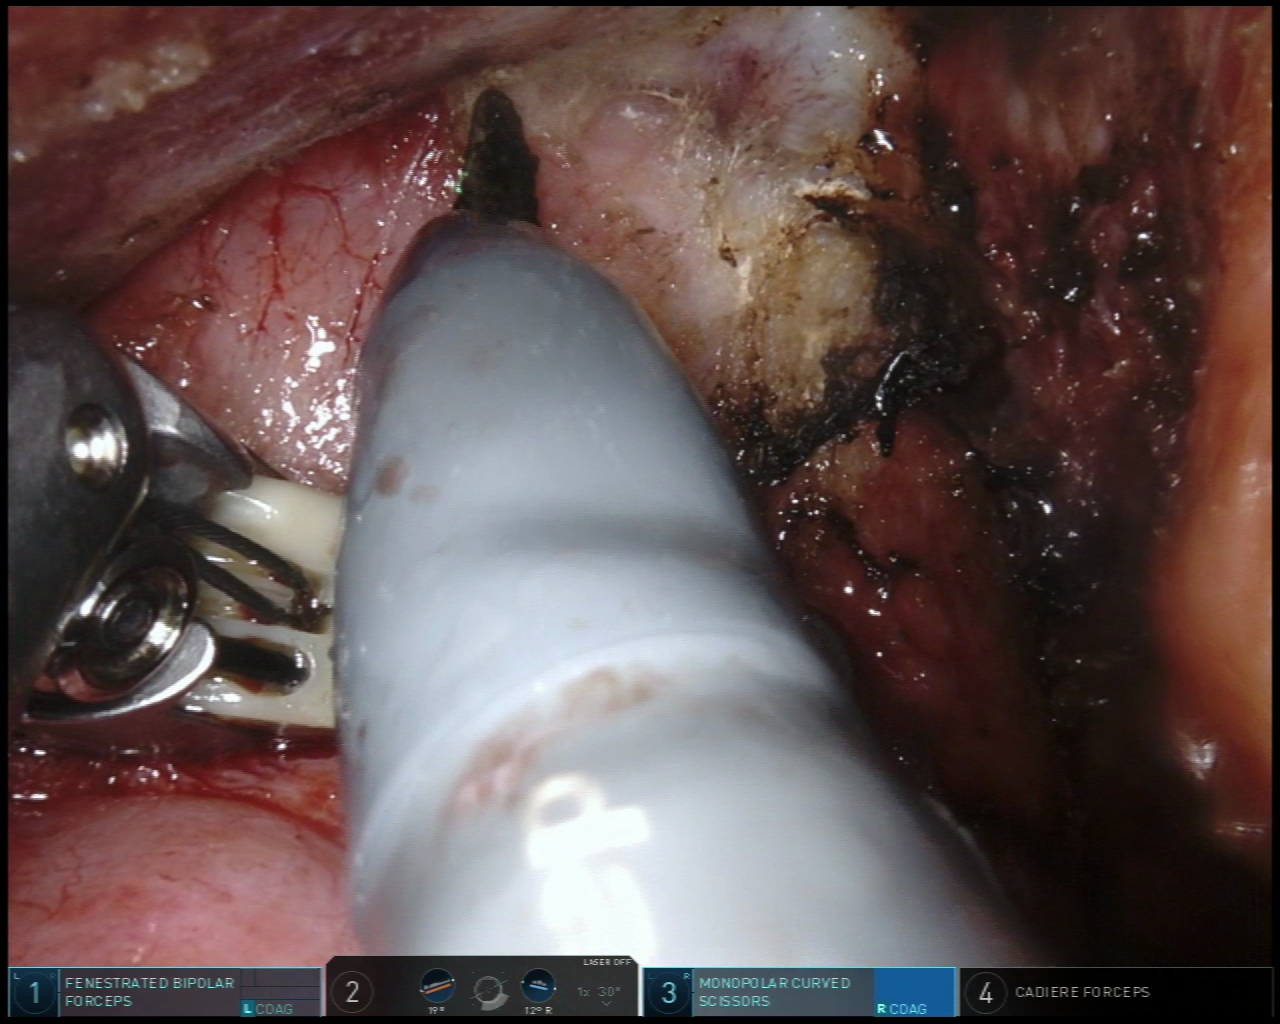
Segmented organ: vesicular_glands
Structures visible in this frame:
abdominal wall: no
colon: no
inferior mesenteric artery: no
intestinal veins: no
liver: no
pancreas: no
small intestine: no
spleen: no
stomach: no
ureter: no
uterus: no
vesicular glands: yes